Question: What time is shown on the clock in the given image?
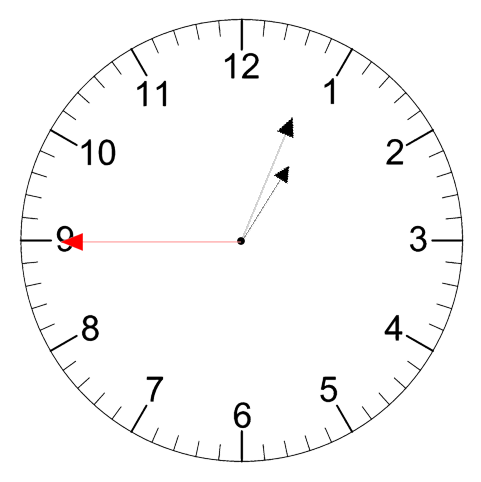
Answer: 01:03:45